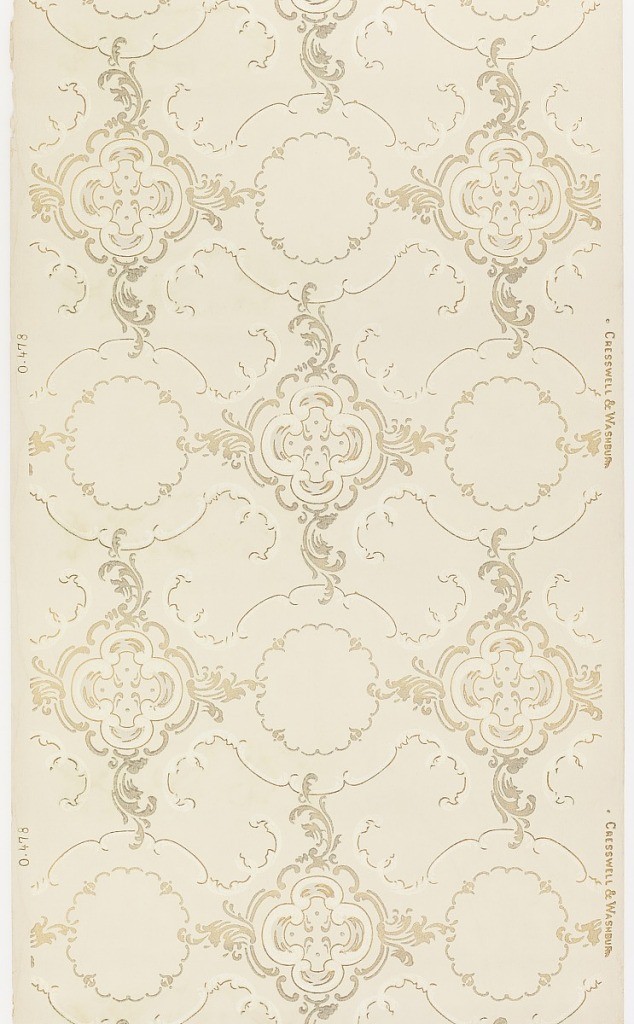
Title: Ceiling paper
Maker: Cresswell & Washburn Ltd, Philadelphia, Pennsylvania, 1880 - 1900
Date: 1905–1915
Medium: Machine-printed paper, textured, liquid mica
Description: In the Rococo style, circular scrolling medallions containing a quatrefoil in the center, linked to a more circular motif containing a wreath of scrolls in the center. Printed in metallic gold and white mica on light tan ground.